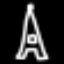
Label: The Eiffel Tower